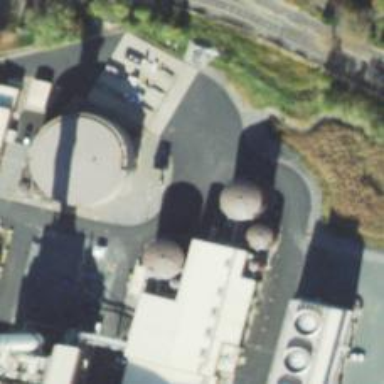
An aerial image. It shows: Storage tank with man-made structure.